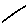
Label: line